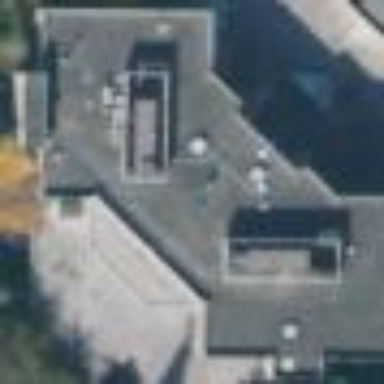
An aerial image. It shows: Part of building.